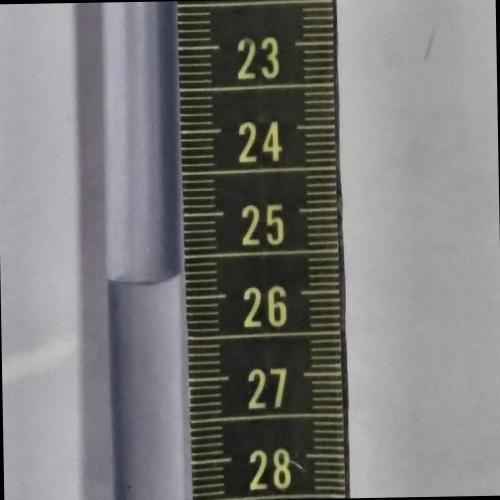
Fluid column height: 25.7 cm